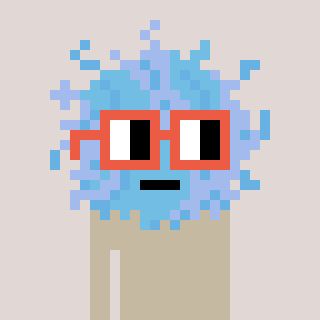
a pixel art character with square orange glasses, a lint-shaped head and a magenta-colored body on a warm background